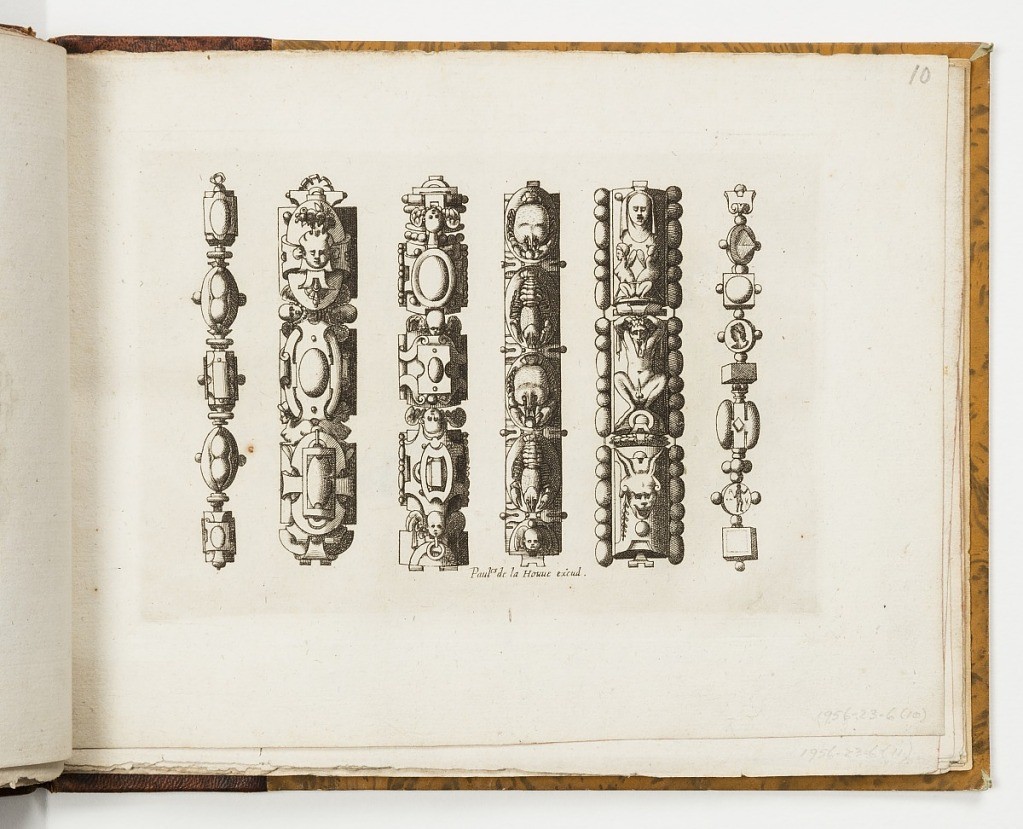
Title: Plate 10, from Livre de bijouterie (Book of Designs for Goldsmiths and Jewelers)
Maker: Léonard Thiry, Flemish, 1550
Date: ca. 1570
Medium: Engraving on paper
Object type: Print
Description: Design for six chains with strapwork and grotesques. Third chain from the right shows shellfish.